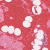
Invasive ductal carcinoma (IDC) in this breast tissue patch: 0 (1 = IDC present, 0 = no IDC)